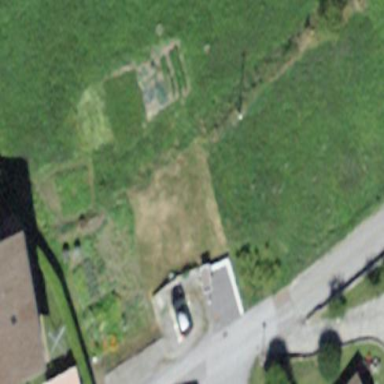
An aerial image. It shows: Garden that is leisure land.